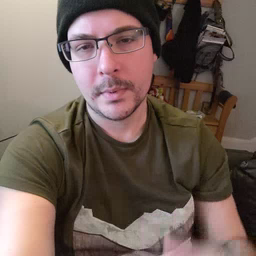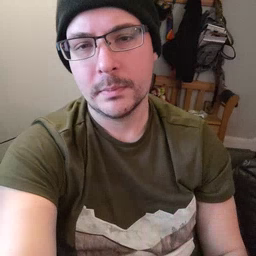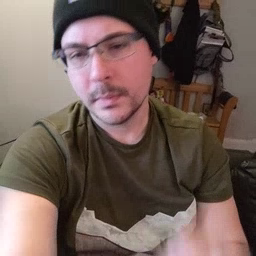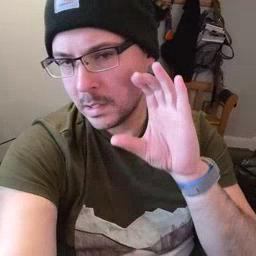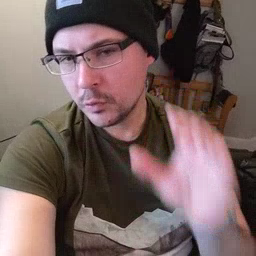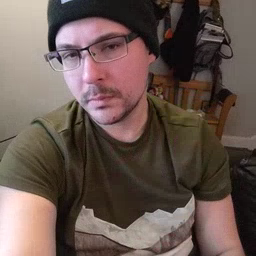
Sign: hear